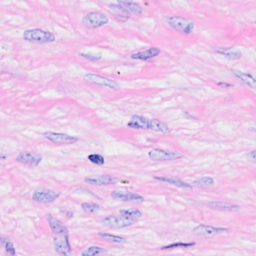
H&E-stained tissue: Breast